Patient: sex F, age 56
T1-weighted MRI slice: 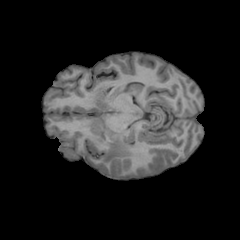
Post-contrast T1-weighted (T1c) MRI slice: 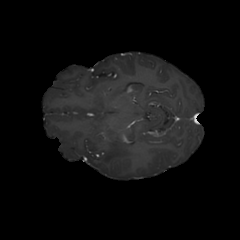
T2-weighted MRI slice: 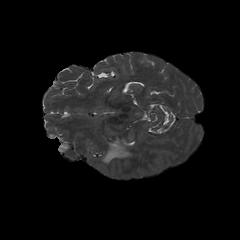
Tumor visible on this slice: yes
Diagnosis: Glioblastoma, IDH-wildtype
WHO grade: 4